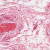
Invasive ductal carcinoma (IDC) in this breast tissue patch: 0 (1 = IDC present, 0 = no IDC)